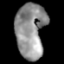
Tissue: lung
Cell type: Others
Senescence score: 0.2313
Nuclear area (px): 1588
Mean DAPI intensity: 143.414